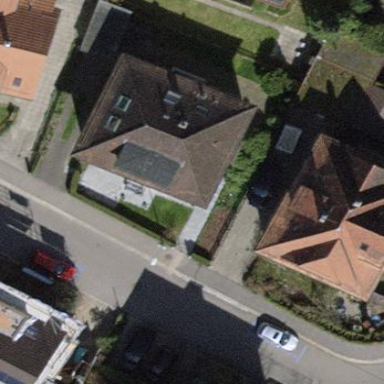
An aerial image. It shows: Hipped roof apartment building.